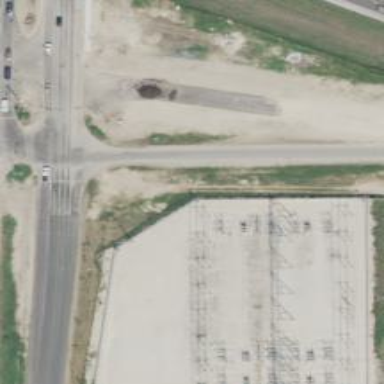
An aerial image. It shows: Switch used for power control.